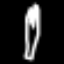
Label: fork